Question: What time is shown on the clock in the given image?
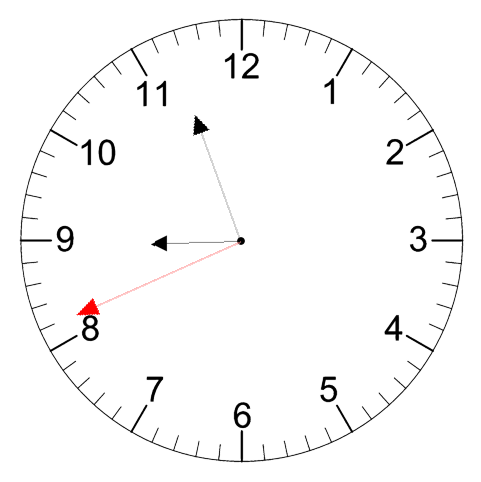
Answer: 08:56:41